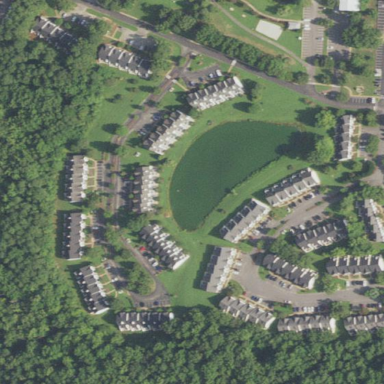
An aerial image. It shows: Retention pond surrounded by natural water.